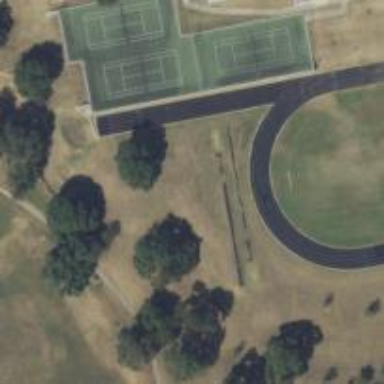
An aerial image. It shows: Athletics track located in leisure land area.